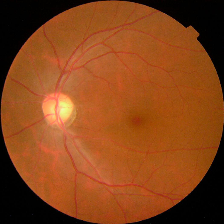
Diabetic retinopathy grade: No DR